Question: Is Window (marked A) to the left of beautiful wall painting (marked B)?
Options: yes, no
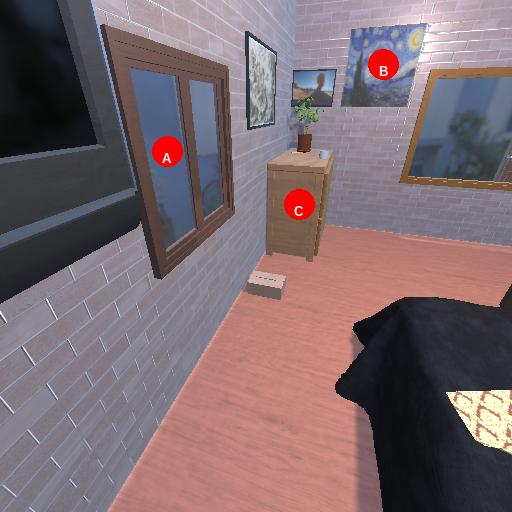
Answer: yes